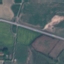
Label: Highway